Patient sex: M
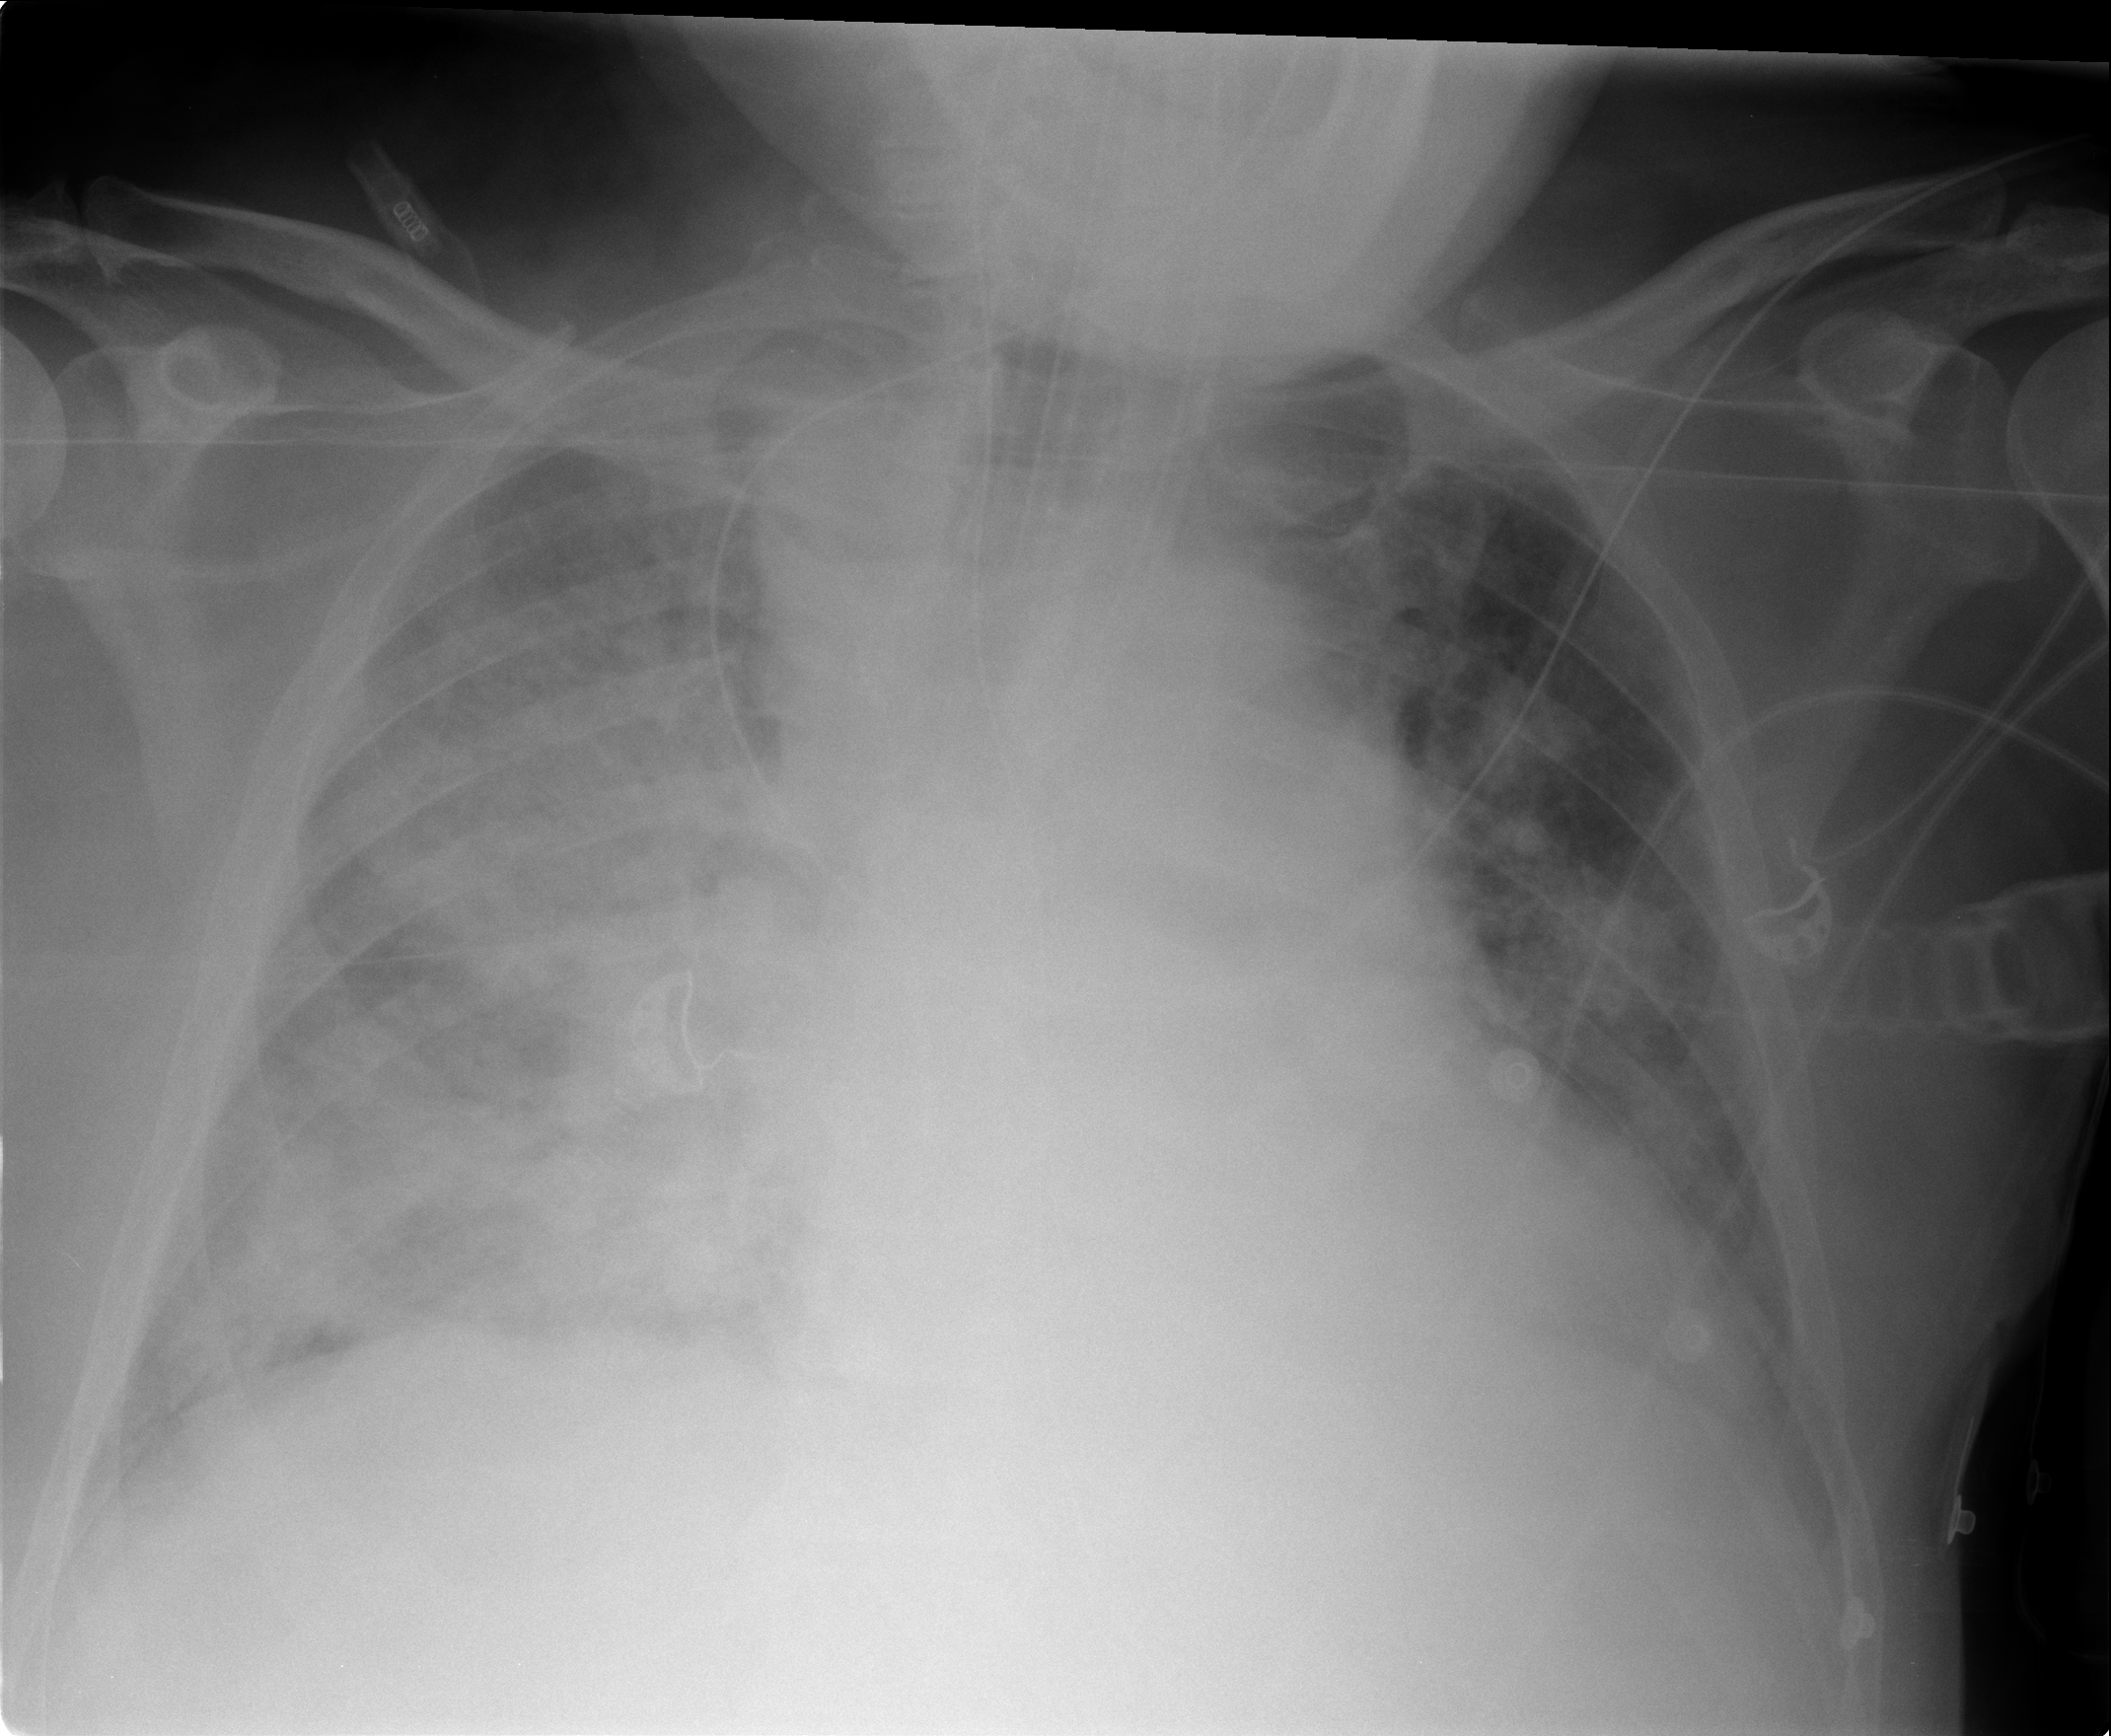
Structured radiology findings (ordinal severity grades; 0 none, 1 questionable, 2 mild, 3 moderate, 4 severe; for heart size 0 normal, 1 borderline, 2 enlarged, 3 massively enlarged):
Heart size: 2
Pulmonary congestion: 3
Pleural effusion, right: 2
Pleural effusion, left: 2
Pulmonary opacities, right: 4
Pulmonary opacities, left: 3
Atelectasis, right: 4
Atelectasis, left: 3